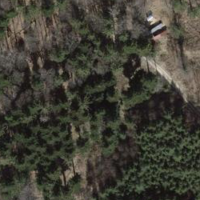
EUNIS habitat code: 43
Species observed at this site:
Pieris napi
Veronica montana